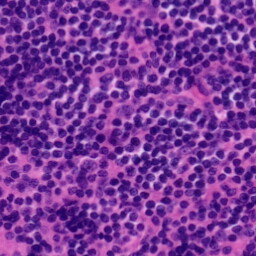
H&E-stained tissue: Tonsil